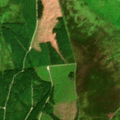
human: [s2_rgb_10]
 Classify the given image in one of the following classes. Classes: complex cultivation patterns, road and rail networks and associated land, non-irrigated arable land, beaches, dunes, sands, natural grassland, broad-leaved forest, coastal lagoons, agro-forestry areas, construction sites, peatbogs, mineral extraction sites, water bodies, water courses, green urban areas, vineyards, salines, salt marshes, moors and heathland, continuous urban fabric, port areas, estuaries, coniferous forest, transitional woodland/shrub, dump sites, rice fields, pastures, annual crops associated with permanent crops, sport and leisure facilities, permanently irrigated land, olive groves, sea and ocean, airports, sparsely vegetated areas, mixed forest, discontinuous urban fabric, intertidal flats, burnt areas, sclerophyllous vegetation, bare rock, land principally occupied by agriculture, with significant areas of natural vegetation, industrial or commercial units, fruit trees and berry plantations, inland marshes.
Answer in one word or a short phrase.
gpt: land principally occupied by agriculture, with significant areas of natural vegetation, coniferous forest, moors and heathland